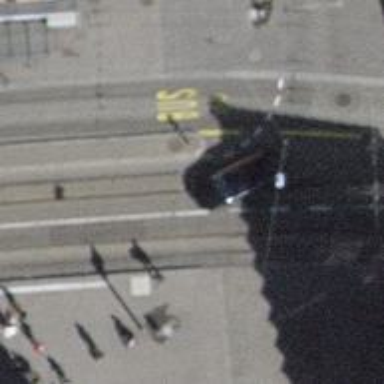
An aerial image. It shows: Trolleybus stop position for public transport.